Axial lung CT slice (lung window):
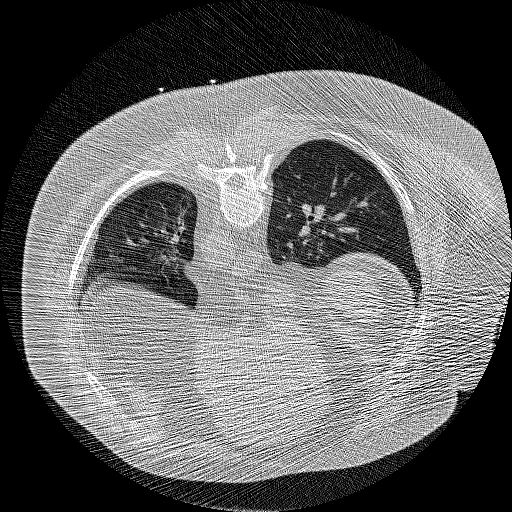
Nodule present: no